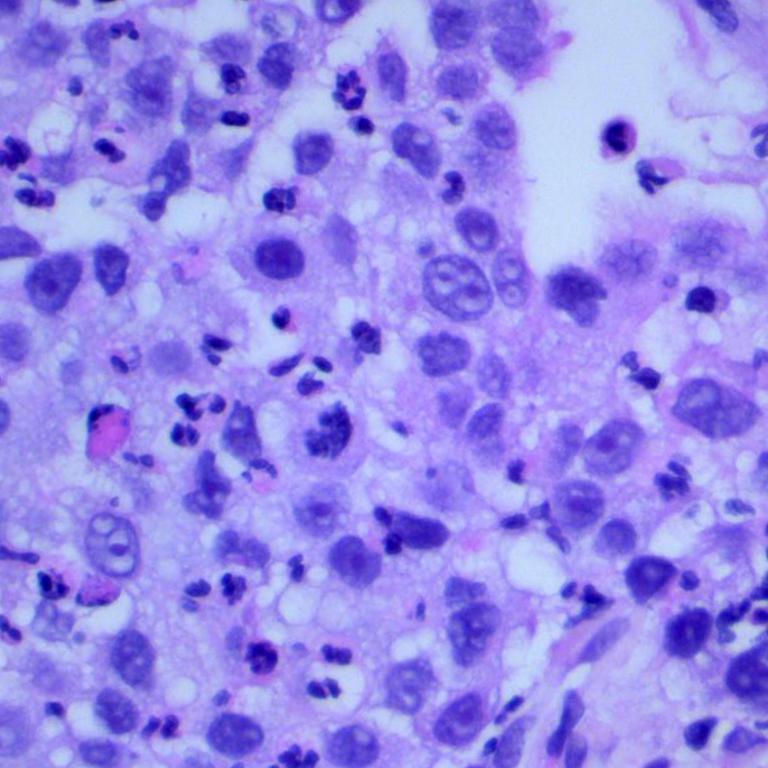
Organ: lung
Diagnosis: squamous carcinomas